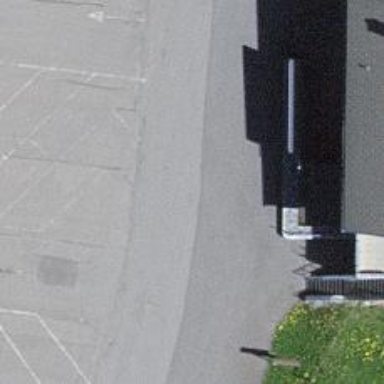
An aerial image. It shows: Bus stop with stop position for public transport.